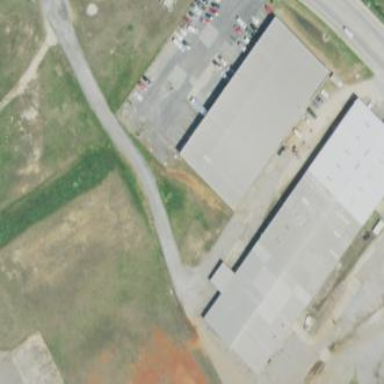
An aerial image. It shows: Industrial building housing car repair shop.